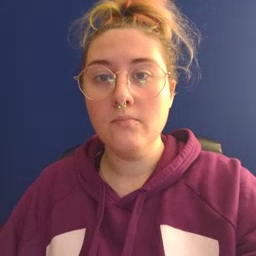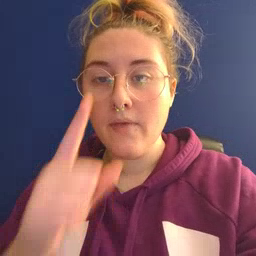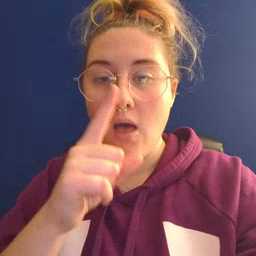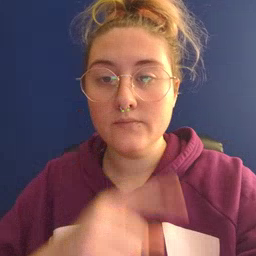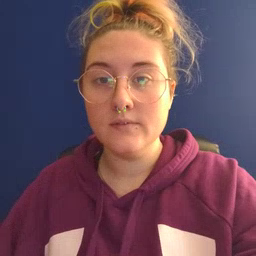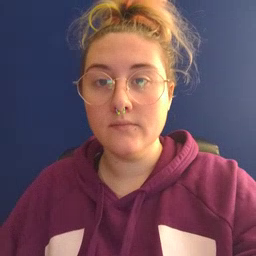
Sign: mouse